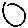
Label: circle